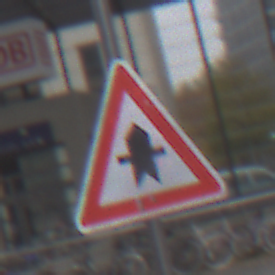
Verkehrszeichen: Vorfahrt
Umgebung: Outdoor, Urban
Tageszeit: MorningAfternoon
Wetter: Overcast
Licht: Natural
Jahreszeit: NotSpecified
Kontrast: LowContrast